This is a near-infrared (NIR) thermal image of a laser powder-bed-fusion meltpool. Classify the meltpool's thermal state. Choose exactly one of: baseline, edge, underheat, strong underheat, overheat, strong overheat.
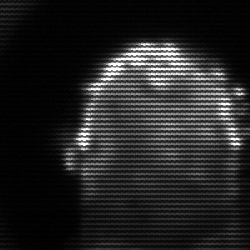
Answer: baseline